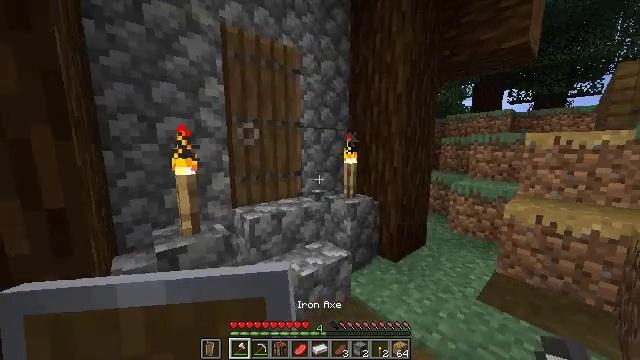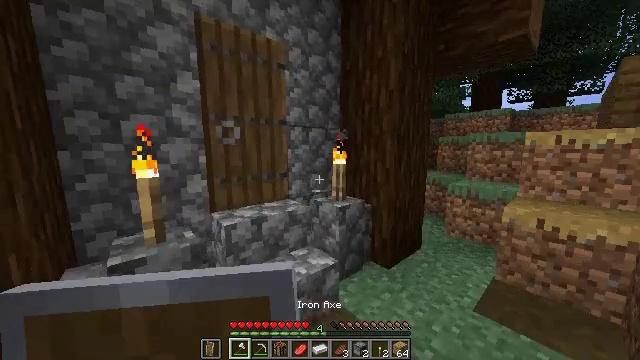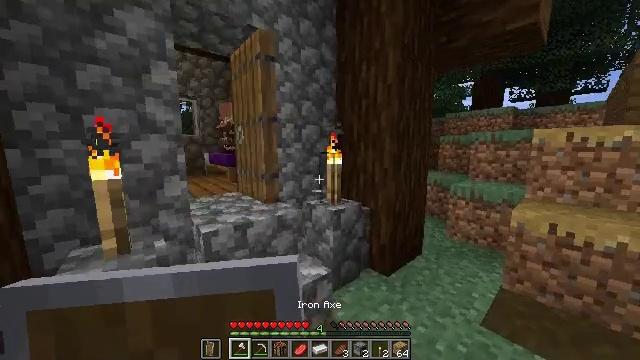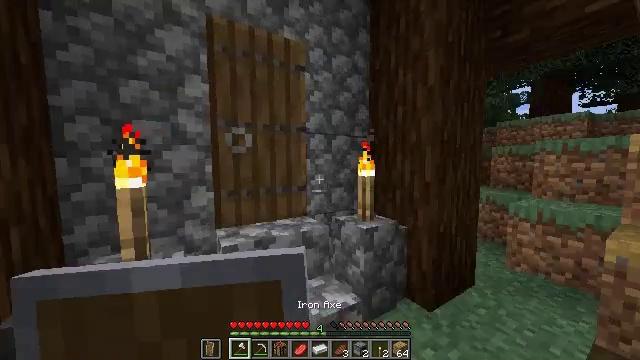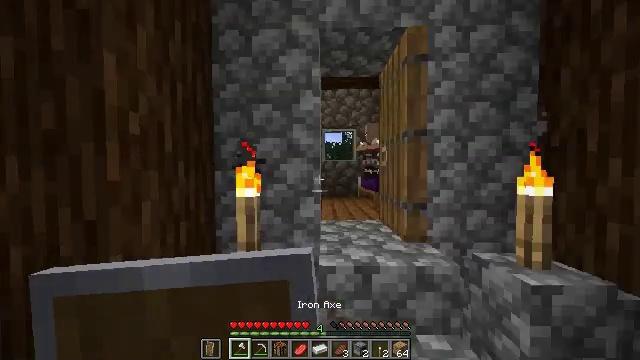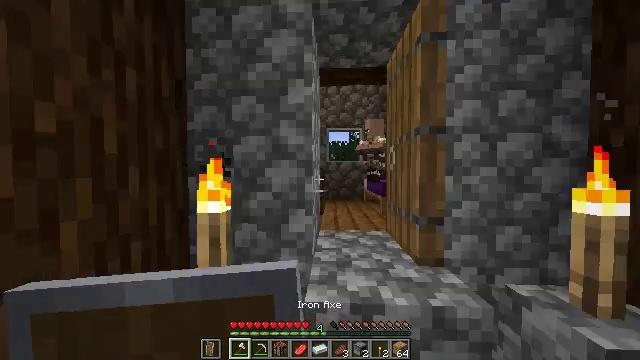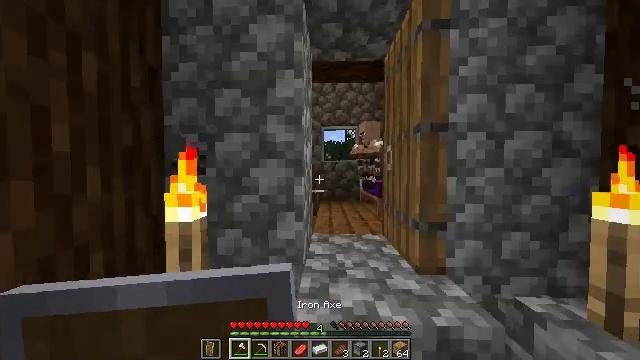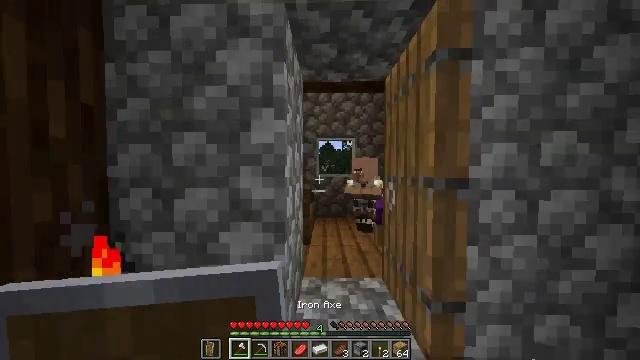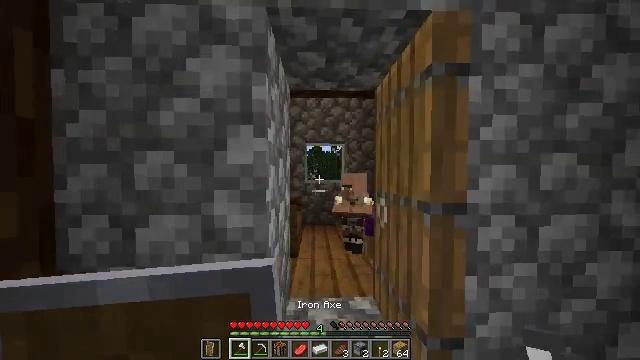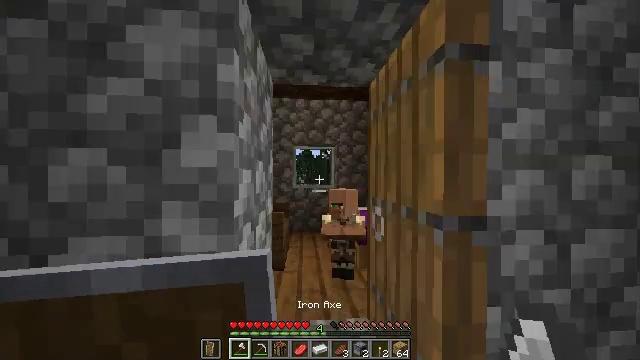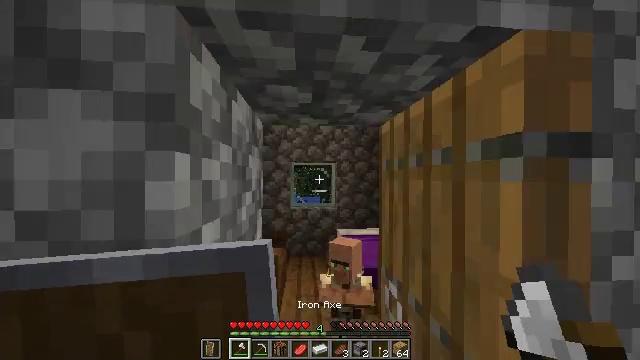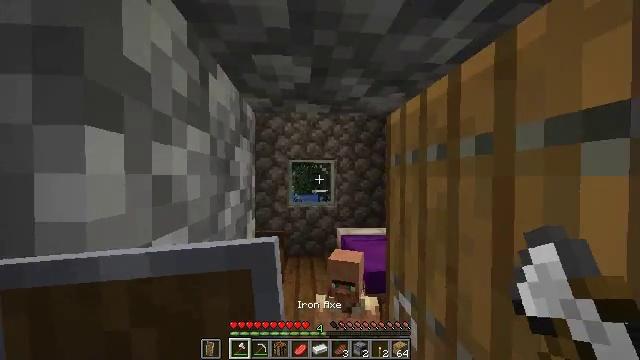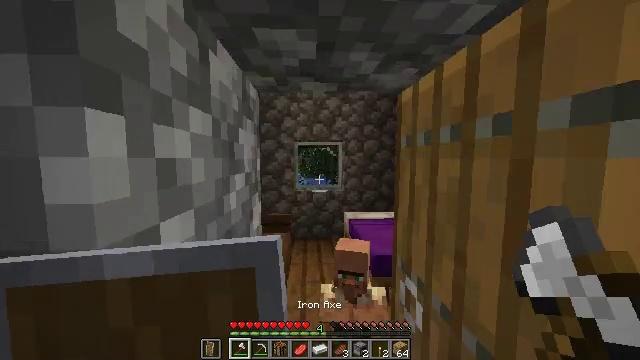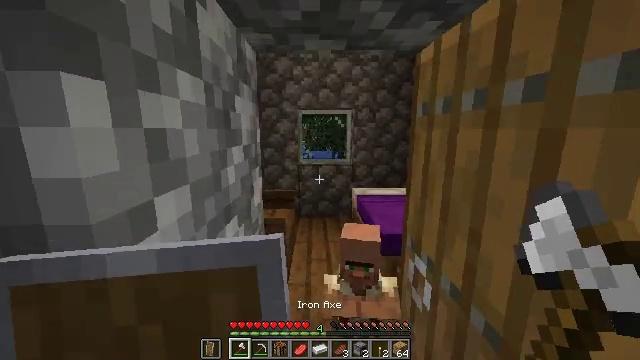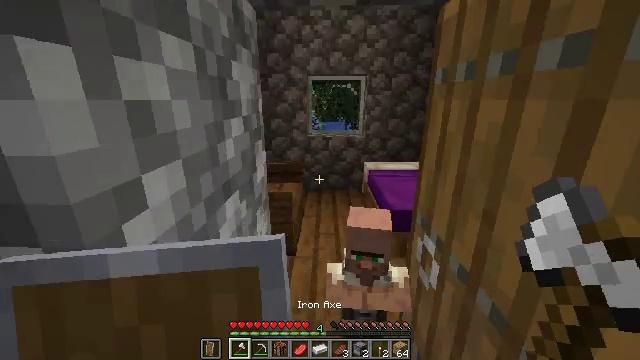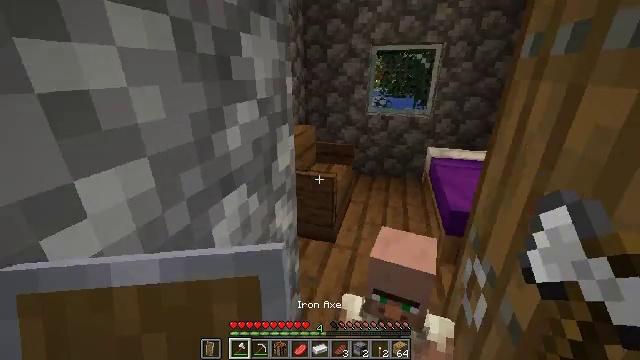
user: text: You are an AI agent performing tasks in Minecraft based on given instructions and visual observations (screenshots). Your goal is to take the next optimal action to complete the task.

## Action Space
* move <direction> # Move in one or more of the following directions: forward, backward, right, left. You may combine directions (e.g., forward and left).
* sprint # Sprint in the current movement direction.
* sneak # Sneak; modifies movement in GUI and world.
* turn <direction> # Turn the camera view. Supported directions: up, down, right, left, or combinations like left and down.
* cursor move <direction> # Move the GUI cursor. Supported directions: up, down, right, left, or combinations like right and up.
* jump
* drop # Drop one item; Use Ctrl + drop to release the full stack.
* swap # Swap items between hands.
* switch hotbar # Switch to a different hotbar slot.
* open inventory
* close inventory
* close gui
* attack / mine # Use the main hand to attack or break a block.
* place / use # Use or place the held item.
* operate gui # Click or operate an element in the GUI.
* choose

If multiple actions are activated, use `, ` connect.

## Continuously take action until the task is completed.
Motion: motion action
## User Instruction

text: Mine the blue bed to pick it up.
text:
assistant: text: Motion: move forward
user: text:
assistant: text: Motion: move forward
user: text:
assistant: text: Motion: move forward, turn left and up
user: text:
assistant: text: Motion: move forward, turn left and up
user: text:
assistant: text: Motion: move forward, turn left
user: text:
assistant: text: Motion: move forward, turn right
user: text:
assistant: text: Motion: move forward
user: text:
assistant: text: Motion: move forward, turn right
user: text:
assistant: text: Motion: move forward, turn right
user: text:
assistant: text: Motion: move forward
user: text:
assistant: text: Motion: move forward
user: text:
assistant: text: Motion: move forward, turn left and down
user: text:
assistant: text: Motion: move forward, turn left and down
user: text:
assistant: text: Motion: move forward and move right, turn left and down
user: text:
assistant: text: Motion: move forward and move right, turn left and down
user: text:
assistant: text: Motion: move forward, turn left and down
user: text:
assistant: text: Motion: turn left
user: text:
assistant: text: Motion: no_op
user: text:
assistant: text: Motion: no_op
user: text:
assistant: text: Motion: no_op
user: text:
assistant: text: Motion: turn right and up
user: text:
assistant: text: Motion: no_op
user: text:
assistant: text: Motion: move forward and move right, turn down
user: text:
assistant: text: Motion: move forward and move right, turn down
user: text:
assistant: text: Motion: move forward and move right, turn left and down
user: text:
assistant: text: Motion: move forward and move right, turn left and down
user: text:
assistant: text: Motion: move forward, turn left
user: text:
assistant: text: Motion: use / place
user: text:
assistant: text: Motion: use / place
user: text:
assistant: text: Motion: use / place